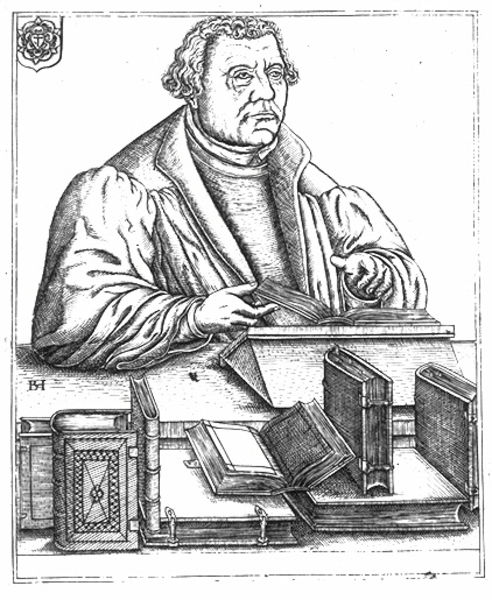
Titel: Bildnis des Martin Luther
Künstler: Balthasar Jenichen
Institution: (Seriendruck)
Schlagwörter: blätter, hand, mann, weiß, sitzen, blume, finger, frisur, geste, grau, haar, mund, nase, schwarz, tisch, zeichnung, blick, rose, alt, hemd, augen, bibel, falten, gesicht, kragen, rahmen, bildnis, herr, hände, portrait, porträt, signatur, haare, mantel, reich, kaufmann, brustbild, kinn, lippen, locken, renaissance, arbeit, perücke, lächeln, holzschnitt, schrift, wangen, bücher, schreibtisch, perspektive, lehrer, rede, grafik, graphik, dick, riemen, brauen, lesen, faltenwurf, zeigen, hemdkragen, tischkante, fett, buch, druck, druckgraphik, monogramm, schraffur, radierung, stich, seite, illustration, schwarzweiß, initiale, pult, buchdruck, buchseite, einband, wappen, talar, prediger, bucheinband, buchrücken, lesezeichen, zugeschlagen, halbprofil, schreiben, leder, luther, rollkragen, bibliothek, lesepult, gelehrter, studieren, geöffnet, siegel, studium, kupferstich, aufgeschlagen, weiser, augenblick, professor, tiefdruck, folianten, humanist, martin luther, lehren, feist, theologe, gutenberg, wissen, einschlag, übersetzung, schwarz wei?, einbände, buchsiegel, enband, guttenberg, studierender, übernächtigt, bibelübersetzung, hlólzschnitt, lutherzeit, lutherrose, geleheter, wlocken, leseunterlage